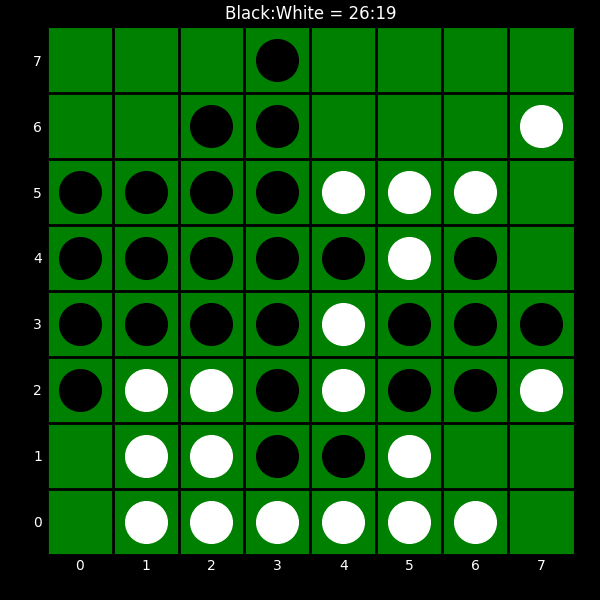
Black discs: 26
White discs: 19